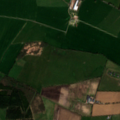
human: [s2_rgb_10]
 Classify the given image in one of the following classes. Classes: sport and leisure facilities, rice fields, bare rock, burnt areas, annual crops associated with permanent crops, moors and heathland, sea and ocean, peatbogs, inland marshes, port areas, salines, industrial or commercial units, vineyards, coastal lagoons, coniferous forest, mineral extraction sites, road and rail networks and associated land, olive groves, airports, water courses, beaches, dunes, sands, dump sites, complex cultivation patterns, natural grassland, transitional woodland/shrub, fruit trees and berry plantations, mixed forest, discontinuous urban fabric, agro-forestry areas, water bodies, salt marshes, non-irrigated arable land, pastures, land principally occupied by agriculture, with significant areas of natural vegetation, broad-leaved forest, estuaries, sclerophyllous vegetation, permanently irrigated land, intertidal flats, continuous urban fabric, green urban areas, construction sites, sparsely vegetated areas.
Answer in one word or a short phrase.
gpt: non-irrigated arable land, pastures, mixed forest